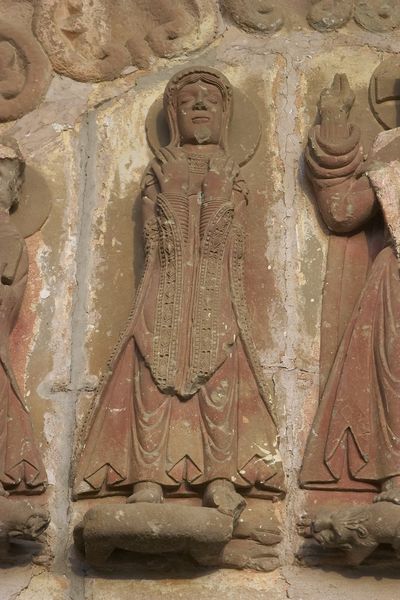
Titel: Kloster Leyre
Standort: Leyre, Kloster (EU - E)
Schlagwörter: hand, mann, nackt, umhang, ausschnitt, braun, brust, frau, kleid, mitte, schmuck, blick, rot, tier, muster, ornament, alt, wand, architektur, arme, augen, falten, gesicht, sockel, stein, ärmel, hände, kirche, figur, gewand, haare, kostüm, mantel, stehend, skulptur, statue, ton, relief, farbig, füße, bogen, vorsprung, einfach, detail, plastik, podest, oberkörper, geschlossen, gestalt, foto, eingang, fuss, religion, beten, gebet, fries, portal, sims, kaputt, heiligenschein, skulpturen, nimbus, mittelalter, erhoben, romanik, segen, mönch, heiliger, löwe, heilige, heilig, betend, pisa, aureole, tympanon, mittig, bruch, beschädigt, kirchenportal, segenshand, segnend, detailansicht, zu, reliefskulptur, apstel, figurenfris, boden ist tier, füfüsse